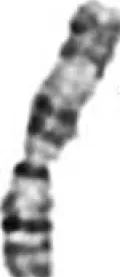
Partial karyotype of normal and abnormal chromosome 1 and 9 and normal chromosome ideogram respectively.
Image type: pathology (fish)